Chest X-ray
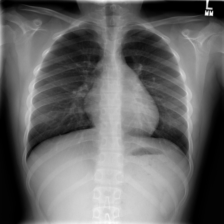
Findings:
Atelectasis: negative
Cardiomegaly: negative
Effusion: negative
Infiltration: negative
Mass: negative
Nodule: negative
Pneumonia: negative
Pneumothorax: negative
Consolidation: negative
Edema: negative
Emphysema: negative
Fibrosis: negative
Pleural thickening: negative
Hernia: negative